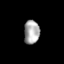
Tissue: lung
Cell type: Epithelial cells
Senescence score: 0.2085
Nuclear area (px): 365
Mean DAPI intensity: 166.751